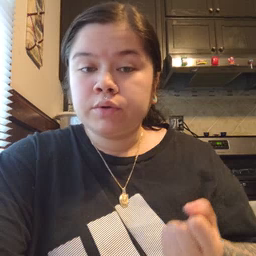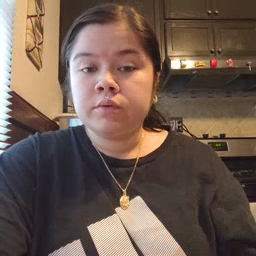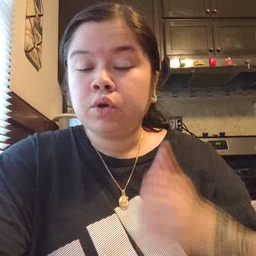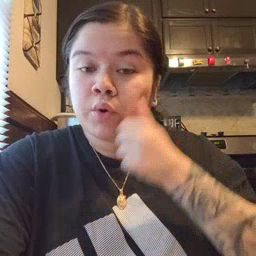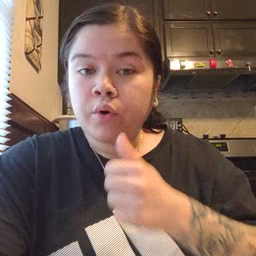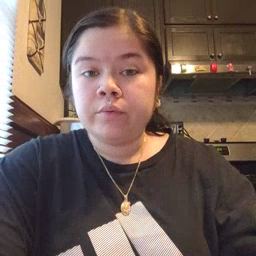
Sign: girl